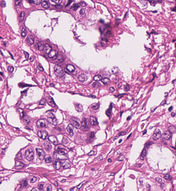
Tumor epithelial tissue: yes
Tumor-associated stroma tissue: yes
Normal tissue: no